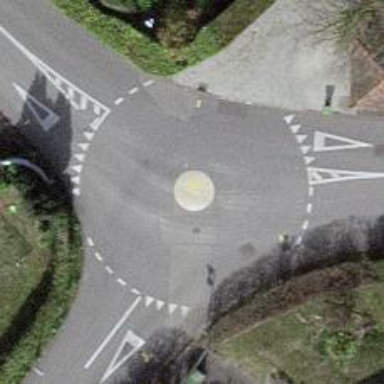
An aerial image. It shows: Mini roundabout on the road.